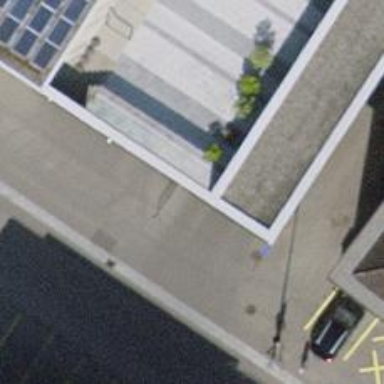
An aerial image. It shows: Parking entrance.